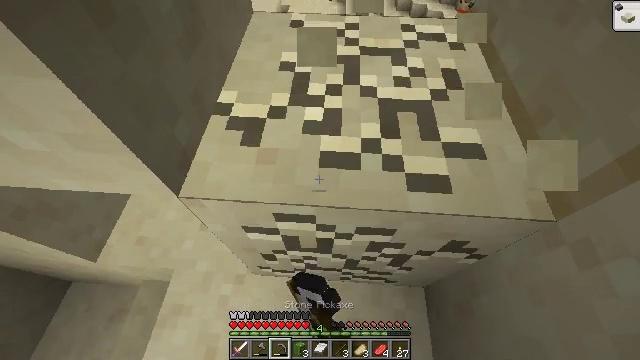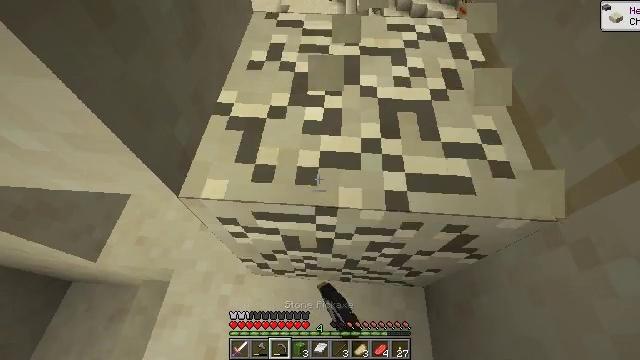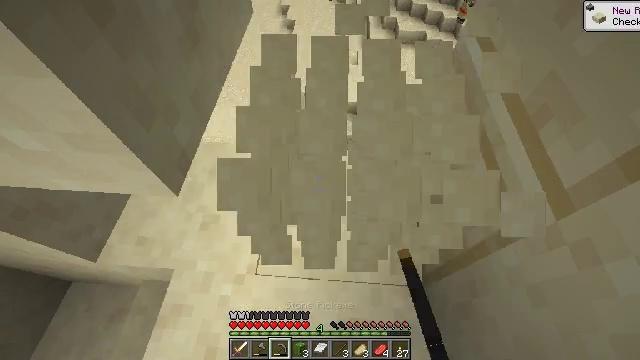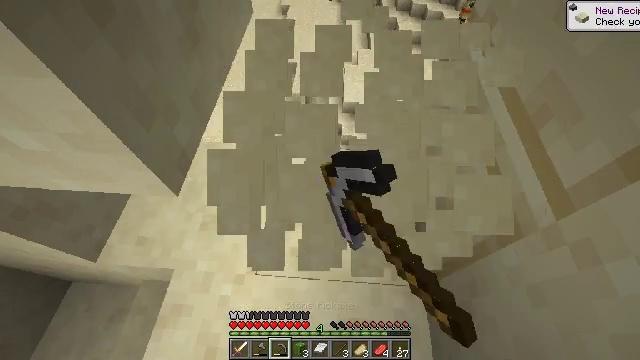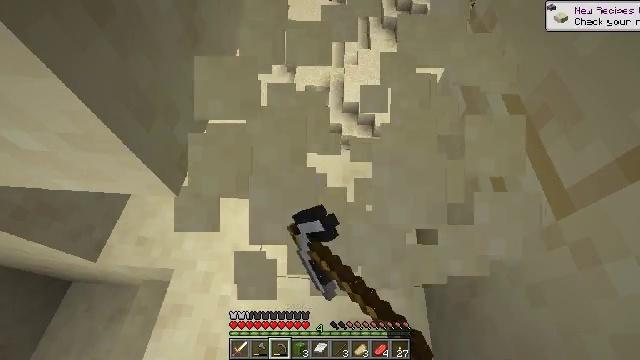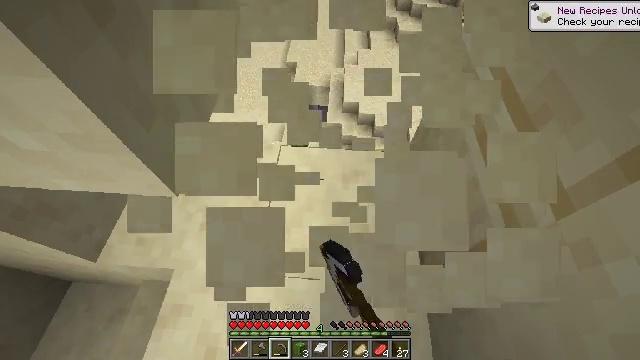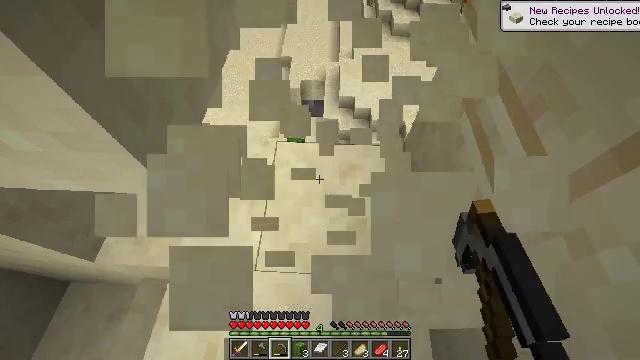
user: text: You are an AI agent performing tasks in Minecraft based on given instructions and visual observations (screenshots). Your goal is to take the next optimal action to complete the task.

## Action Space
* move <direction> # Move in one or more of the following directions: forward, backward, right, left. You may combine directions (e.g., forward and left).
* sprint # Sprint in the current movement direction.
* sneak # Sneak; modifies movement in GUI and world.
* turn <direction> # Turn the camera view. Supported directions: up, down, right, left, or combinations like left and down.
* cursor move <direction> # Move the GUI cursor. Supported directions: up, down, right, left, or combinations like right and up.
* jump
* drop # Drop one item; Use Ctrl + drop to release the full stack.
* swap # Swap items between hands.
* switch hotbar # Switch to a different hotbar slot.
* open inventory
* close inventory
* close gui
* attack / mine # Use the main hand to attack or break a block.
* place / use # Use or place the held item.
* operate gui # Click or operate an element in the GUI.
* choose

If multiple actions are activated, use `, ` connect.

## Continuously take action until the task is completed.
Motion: motion action
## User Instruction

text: Gather smooth sandstone from desert temples or structures.
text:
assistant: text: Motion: attack / mine
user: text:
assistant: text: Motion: attack / mine
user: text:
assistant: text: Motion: attack / mine
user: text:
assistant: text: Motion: attack / mine
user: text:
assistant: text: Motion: attack / mine
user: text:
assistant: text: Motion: turn right and down, attack / mine
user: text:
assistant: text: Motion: attack / mine